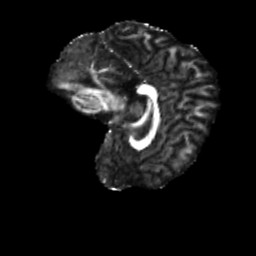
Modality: FA
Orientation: sagittal
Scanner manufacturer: siemens
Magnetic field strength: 3 T
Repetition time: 4 s
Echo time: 0.0594 s